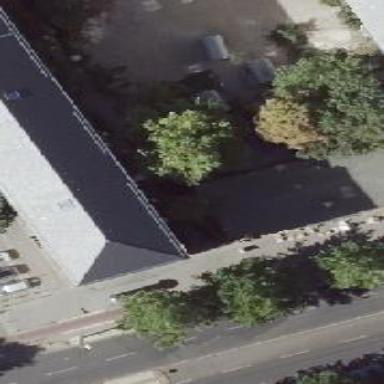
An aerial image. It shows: Commercial building.